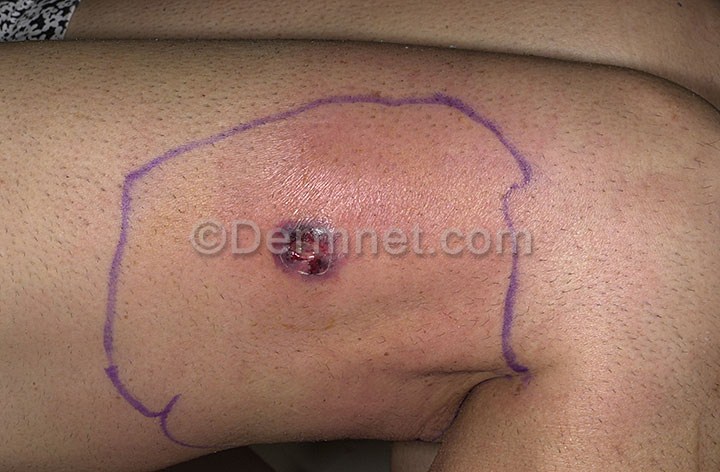
Disease: Cellulitis Impetigo and other Bacterial Infections